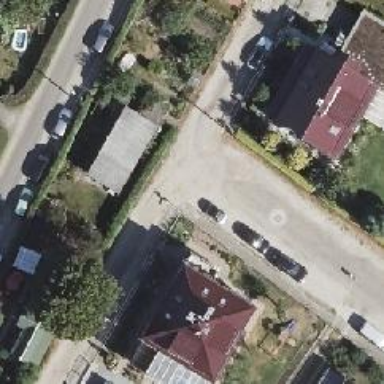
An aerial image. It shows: Living street with gravel surface.